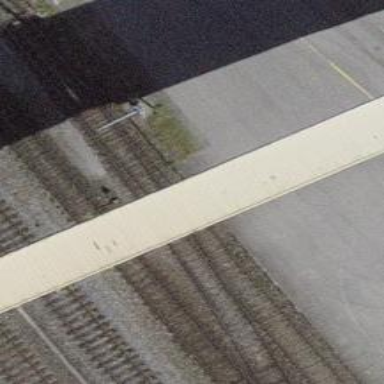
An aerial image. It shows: Railway siding with one electrified track and contact line for powering the train.